Question: I am attempting to get the auto-layout to work correctly. For some reason, when I change the size of the device, all of the images and buttons are out of place and don't resize at all. This is true for the 3.5 inch screen, as well as the ipad retina. When I run the simulator, the app shows exactly how it shows in storyboard. Auto-layout should be resizing everything so that this does not happen. please help!

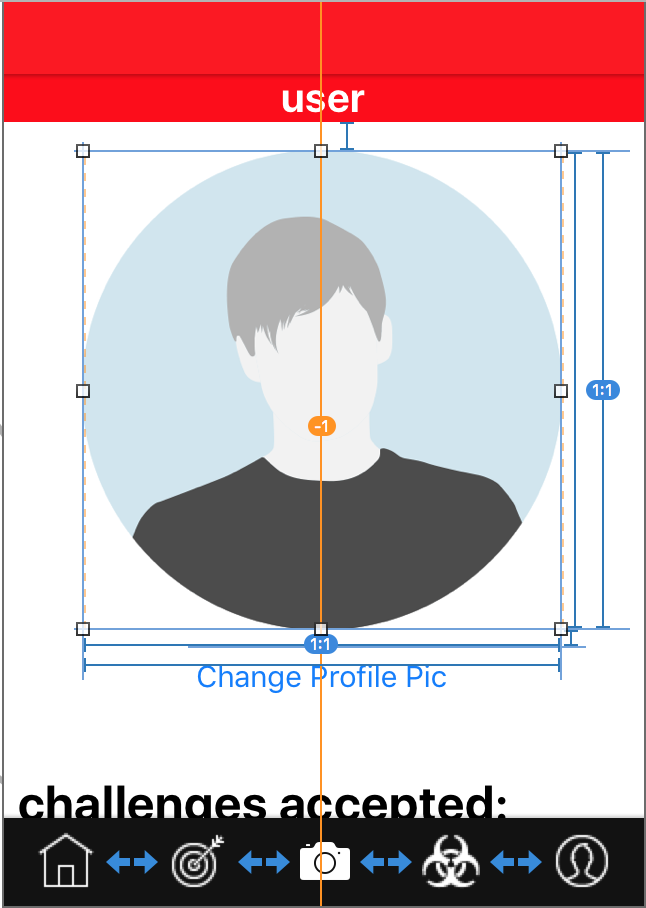
Answer: The issue is that constraints don't scale. When you set a constraint height to 200 it will always be 200, even if the screen is only 100 high. So what you need to do is try to set constraints that makes the size dynamically rather then set the constraint height/widths yourself.
For instance, on your first label under the 'UIImageView' set the constraints leading and trailing to 20, then set the label constraint to center horizontally on the 'UIImageView'. No other constraints for the label. This will cause the label to shrink in width since its set to be 20 away from each side. The height will not change since there is nothing "pushing" it to shrink since you are missing a few constraints, but basically you need to use the top, bottom, leading, and trailing, constraints to the 'UIViewController' view in order to "scale" the elements.
If you'd like I could try and set the constraints for you if you upload the project and you can then watch how I did.
## Edit
It's hard for me to know what kind of behaviour you'd want, but something has to scale or change size in your set up. The easiest would be to resize the UIImageView. It's basically impossible to make it look exactly alike in every screen size, though, so you'll have to play around a bit with constraints until you understand how they work and how to adjust them according to what you want. One way is to create the layout you want and then connect them to code and scale them depending on size of the screen (this is a bit of a pain, I did that in a project recently and it took a bit of time and effort).
The easiest approach is to make the UIImageView to change its size when it needs to, and add extra space in the bottom. Here is a demo project I threw together earlier. Download <URL>